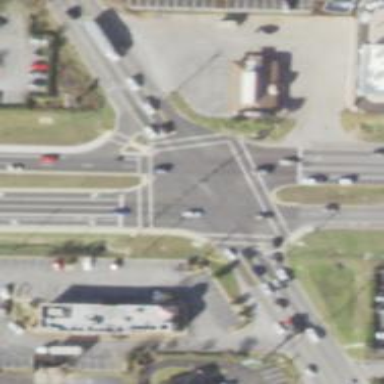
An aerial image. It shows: Footway with asphalt surface and marked crossing. The crossing is designated by lines.